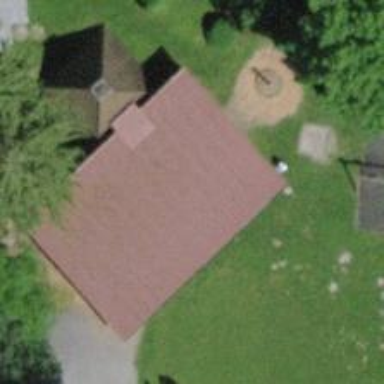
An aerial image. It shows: BBQ amenity.